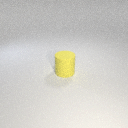
large yellow rubber cylinder